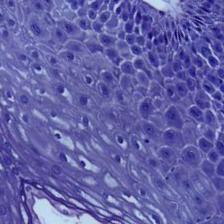
Diagnosis: Normal